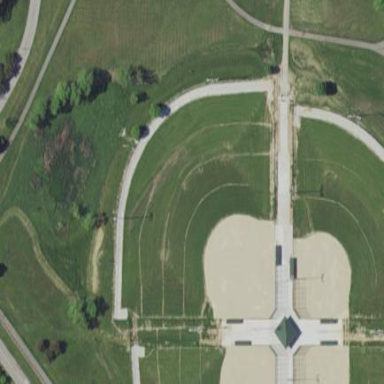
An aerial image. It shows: Baseball pitch for leisure land activities.